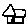
Label: house